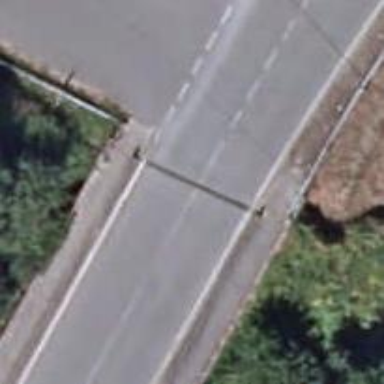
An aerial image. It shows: Asphalt tertiary road on bridge.